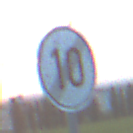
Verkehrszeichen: EndeGeschwindigkeit10
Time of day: SunriseSunset
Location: Outdoor (Nature)
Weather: PartlyCloudy
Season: NotSpecified
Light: Natural